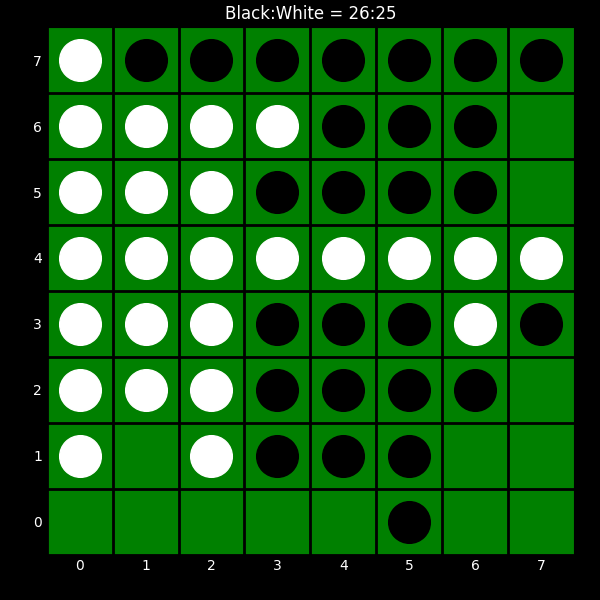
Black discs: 26
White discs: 25